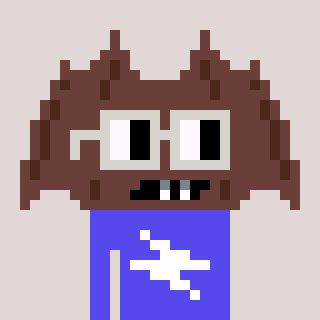
a pixel art character with square light gray glasses, a bat-shaped head and a computerblue-colored body on a warm background